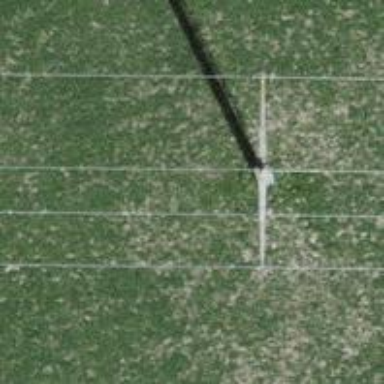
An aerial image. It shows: Power pole.